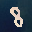
Label: 8